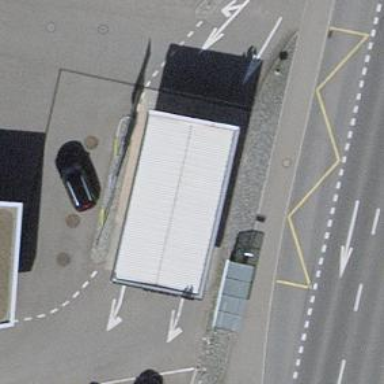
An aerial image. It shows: Fuel station.